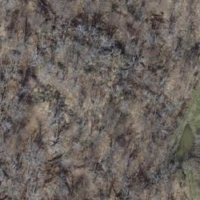
EUNIS habitat code: 41
Species observed at this site:
Cyperus eragrostis